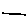
Label: line